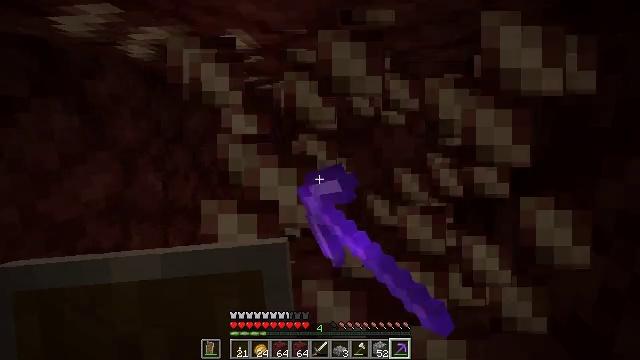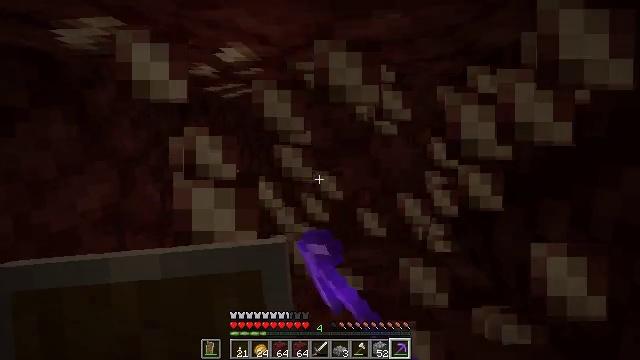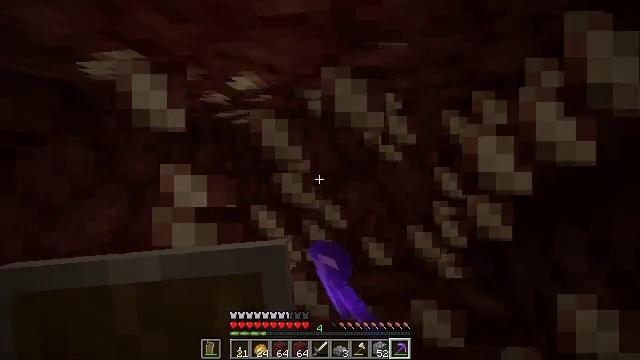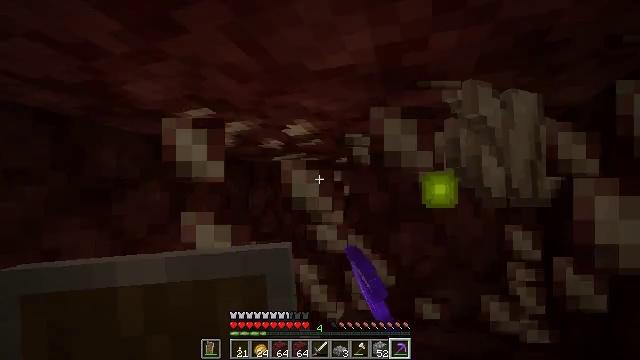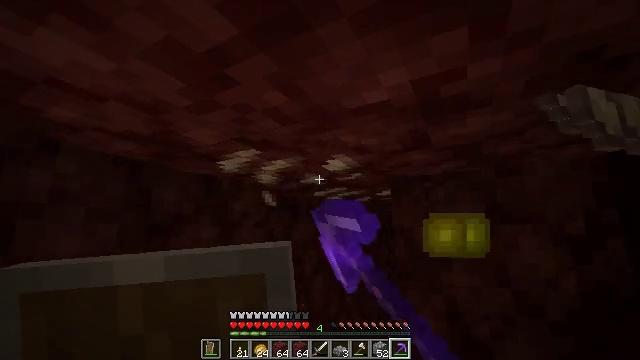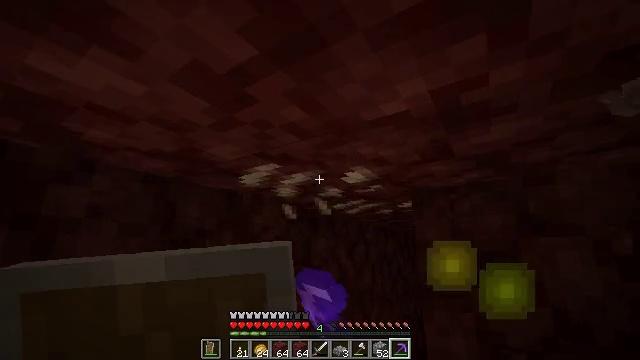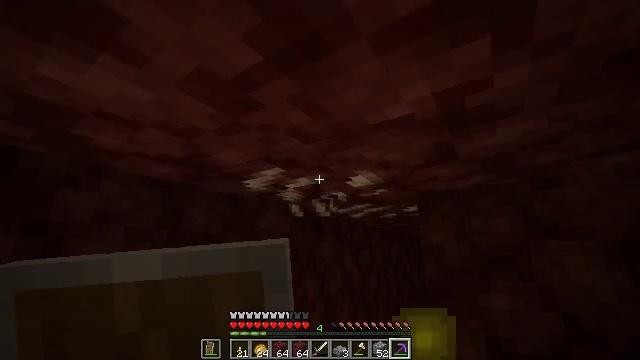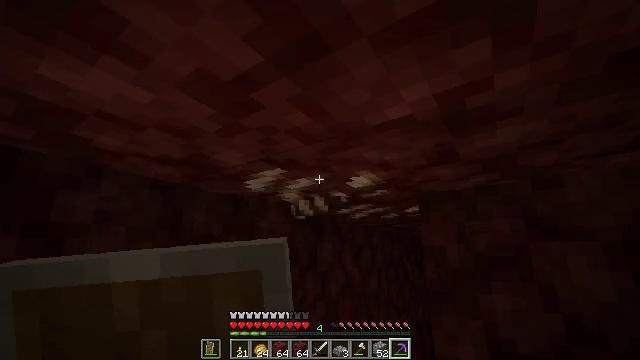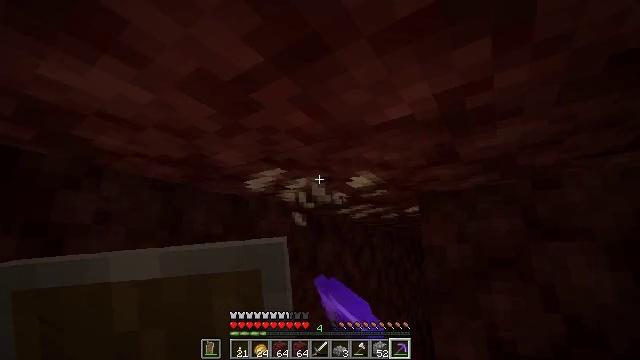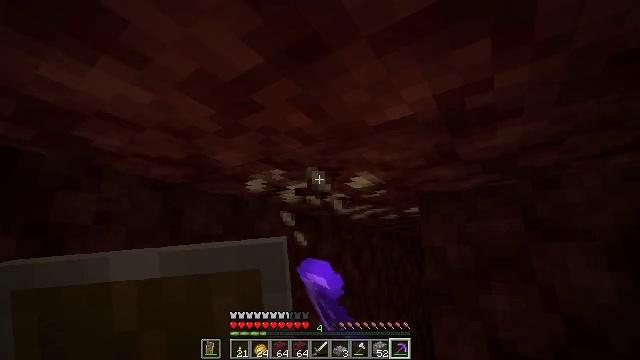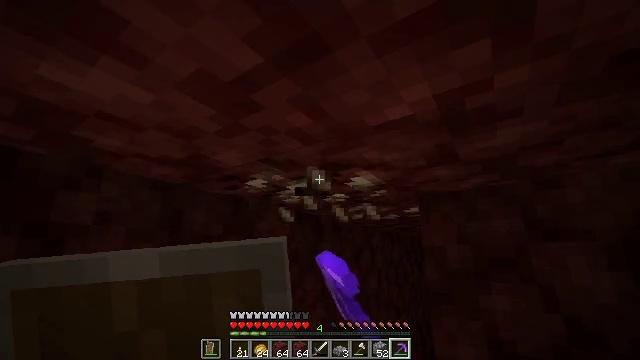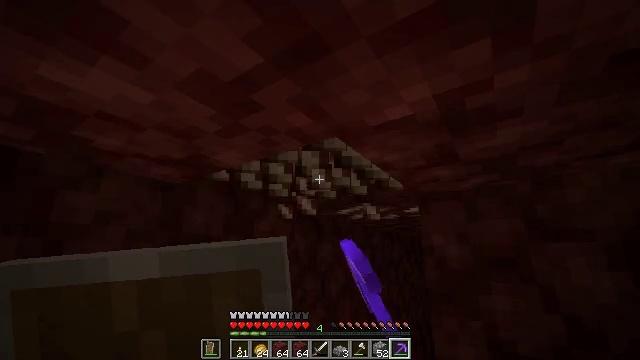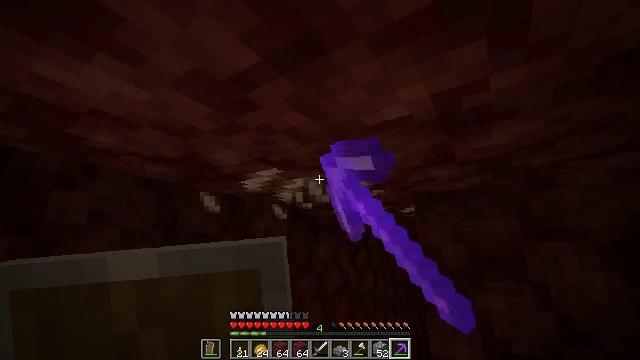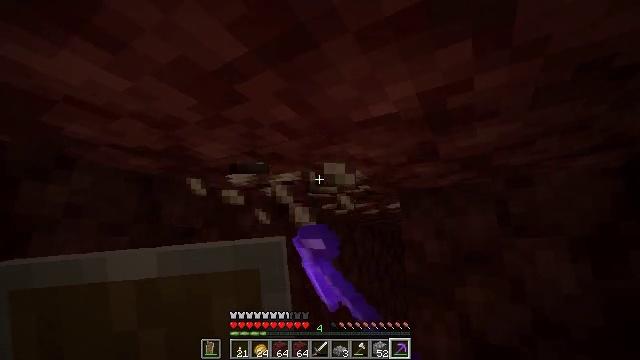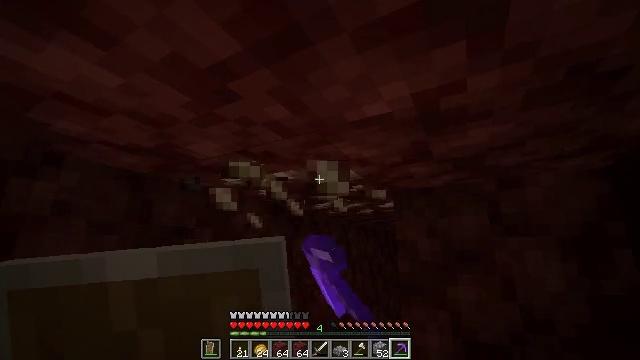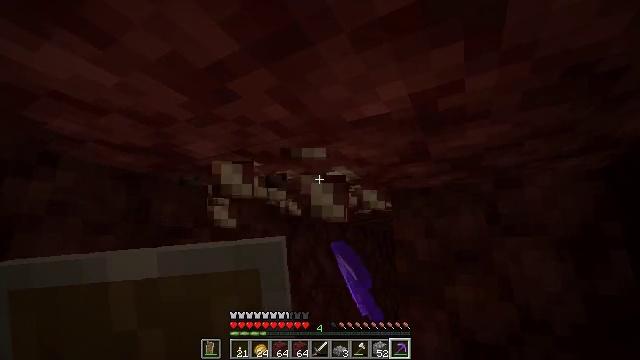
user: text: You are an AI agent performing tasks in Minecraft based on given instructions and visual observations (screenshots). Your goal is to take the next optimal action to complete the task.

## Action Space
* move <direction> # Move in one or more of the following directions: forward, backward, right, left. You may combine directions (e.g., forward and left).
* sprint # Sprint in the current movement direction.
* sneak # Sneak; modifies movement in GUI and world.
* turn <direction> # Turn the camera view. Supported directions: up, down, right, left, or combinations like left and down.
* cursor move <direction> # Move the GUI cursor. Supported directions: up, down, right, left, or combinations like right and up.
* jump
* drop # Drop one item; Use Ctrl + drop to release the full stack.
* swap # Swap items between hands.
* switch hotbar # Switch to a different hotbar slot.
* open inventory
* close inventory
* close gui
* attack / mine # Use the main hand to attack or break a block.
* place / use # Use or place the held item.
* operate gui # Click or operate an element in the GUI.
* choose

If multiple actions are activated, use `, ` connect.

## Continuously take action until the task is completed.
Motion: motion action
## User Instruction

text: Break the nether quartz ore block.
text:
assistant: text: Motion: turn up, attack / mine
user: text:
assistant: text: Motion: turn left and up, attack / mine
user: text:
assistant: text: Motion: turn left and up, attack / mine
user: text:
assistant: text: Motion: turn left and up, attack / mine
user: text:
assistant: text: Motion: turn left and up, attack / mine
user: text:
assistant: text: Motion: turn left, attack / mine
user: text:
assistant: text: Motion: attack / mine
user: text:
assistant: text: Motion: attack / mine
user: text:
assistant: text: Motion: attack / mine
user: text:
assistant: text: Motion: attack / mine
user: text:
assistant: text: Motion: attack / mine
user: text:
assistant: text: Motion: attack / mine
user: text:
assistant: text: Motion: turn right and down, attack / mine
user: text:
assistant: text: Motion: turn right, attack / mine
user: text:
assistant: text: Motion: attack / mine
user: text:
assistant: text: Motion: attack / mine
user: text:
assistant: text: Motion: attack / mine
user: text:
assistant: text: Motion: attack / mine
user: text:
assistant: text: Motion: attack / mine
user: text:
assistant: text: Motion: attack / mine
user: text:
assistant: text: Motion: attack / mine
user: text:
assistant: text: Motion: attack / mine
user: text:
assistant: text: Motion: attack / mine
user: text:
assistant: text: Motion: attack / mine
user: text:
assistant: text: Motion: attack / mine
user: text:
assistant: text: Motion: attack / mine
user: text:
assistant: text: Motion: attack / mine
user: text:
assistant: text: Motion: attack / mine
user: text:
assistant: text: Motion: attack / mine
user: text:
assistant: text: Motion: attack / mine